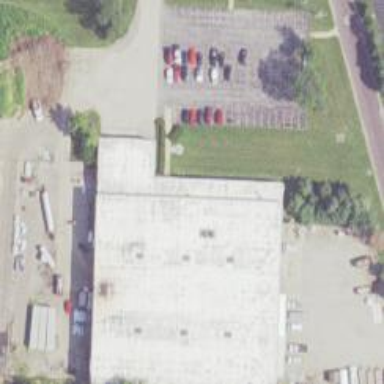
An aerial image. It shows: Commercial building.